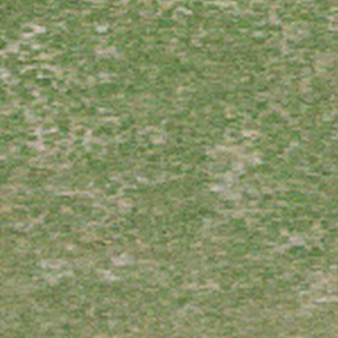
Label: other